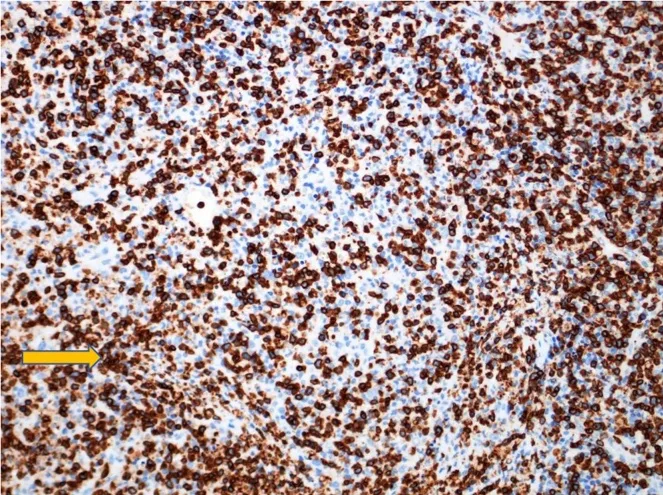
CD3 immunohistochemical stain highlights T-cells.
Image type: pathology (immunostaining)